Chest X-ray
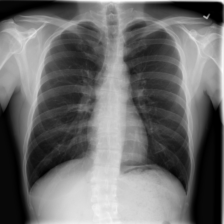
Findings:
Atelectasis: negative
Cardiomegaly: negative
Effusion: negative
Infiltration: positive
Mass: negative
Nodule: negative
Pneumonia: negative
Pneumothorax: negative
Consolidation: negative
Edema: negative
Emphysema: negative
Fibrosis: negative
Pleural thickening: negative
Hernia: negative